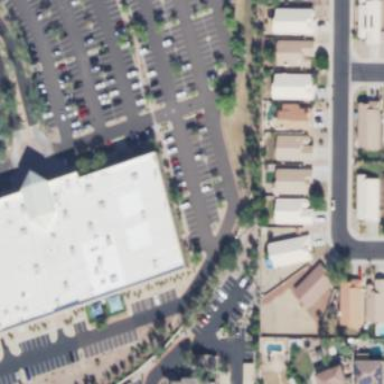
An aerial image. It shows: Building used as fitness center.